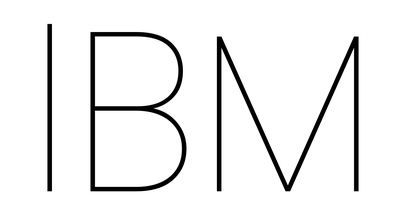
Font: Poppins-Thin